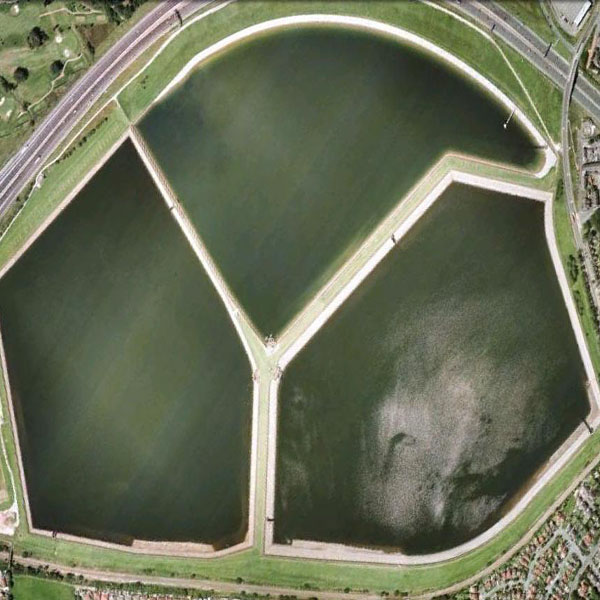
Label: Pond